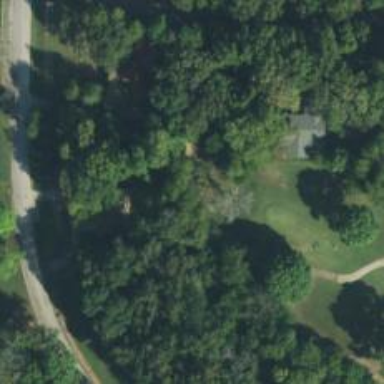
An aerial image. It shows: Path for golf carts.